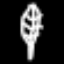
Label: leaf